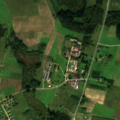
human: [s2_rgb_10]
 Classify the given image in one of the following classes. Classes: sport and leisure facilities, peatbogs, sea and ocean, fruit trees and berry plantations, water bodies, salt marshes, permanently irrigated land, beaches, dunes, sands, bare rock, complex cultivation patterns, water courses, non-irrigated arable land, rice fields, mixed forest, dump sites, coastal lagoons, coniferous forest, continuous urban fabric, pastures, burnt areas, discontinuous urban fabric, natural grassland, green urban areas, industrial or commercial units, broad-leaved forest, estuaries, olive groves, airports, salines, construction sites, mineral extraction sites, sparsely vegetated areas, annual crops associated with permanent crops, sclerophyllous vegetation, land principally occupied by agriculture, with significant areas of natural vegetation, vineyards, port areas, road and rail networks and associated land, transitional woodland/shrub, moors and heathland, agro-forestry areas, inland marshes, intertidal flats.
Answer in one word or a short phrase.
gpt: discontinuous urban fabric, non-irrigated arable land, complex cultivation patterns, broad-leaved forest, transitional woodland/shrub